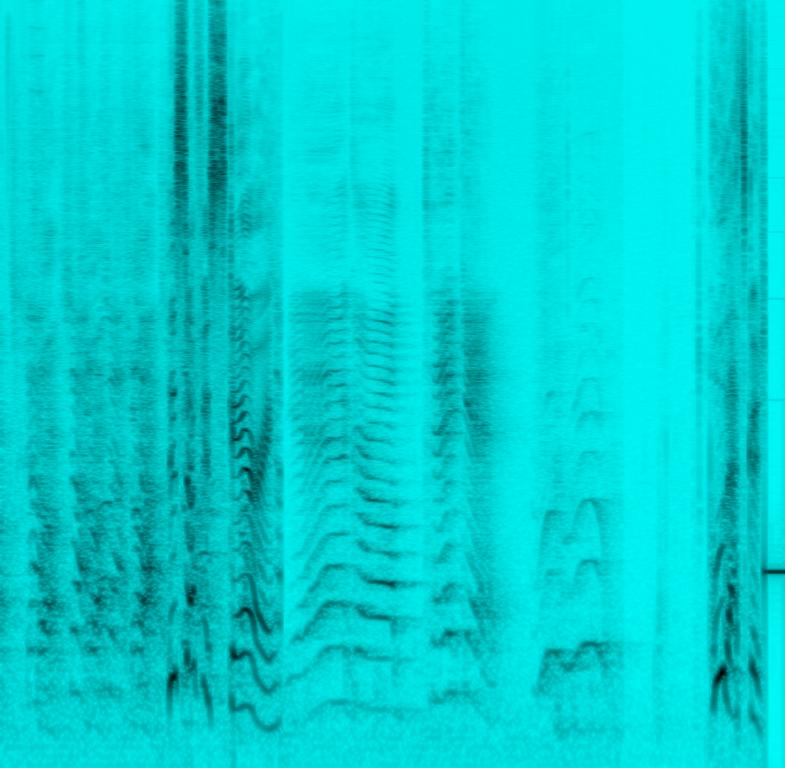
The low quality recording features an excited crowd cheering for a flat female vocalist speaking afterwards. The recording is a bit noisy and in mono.